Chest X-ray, PA view. Patient: 54 years old, sex F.
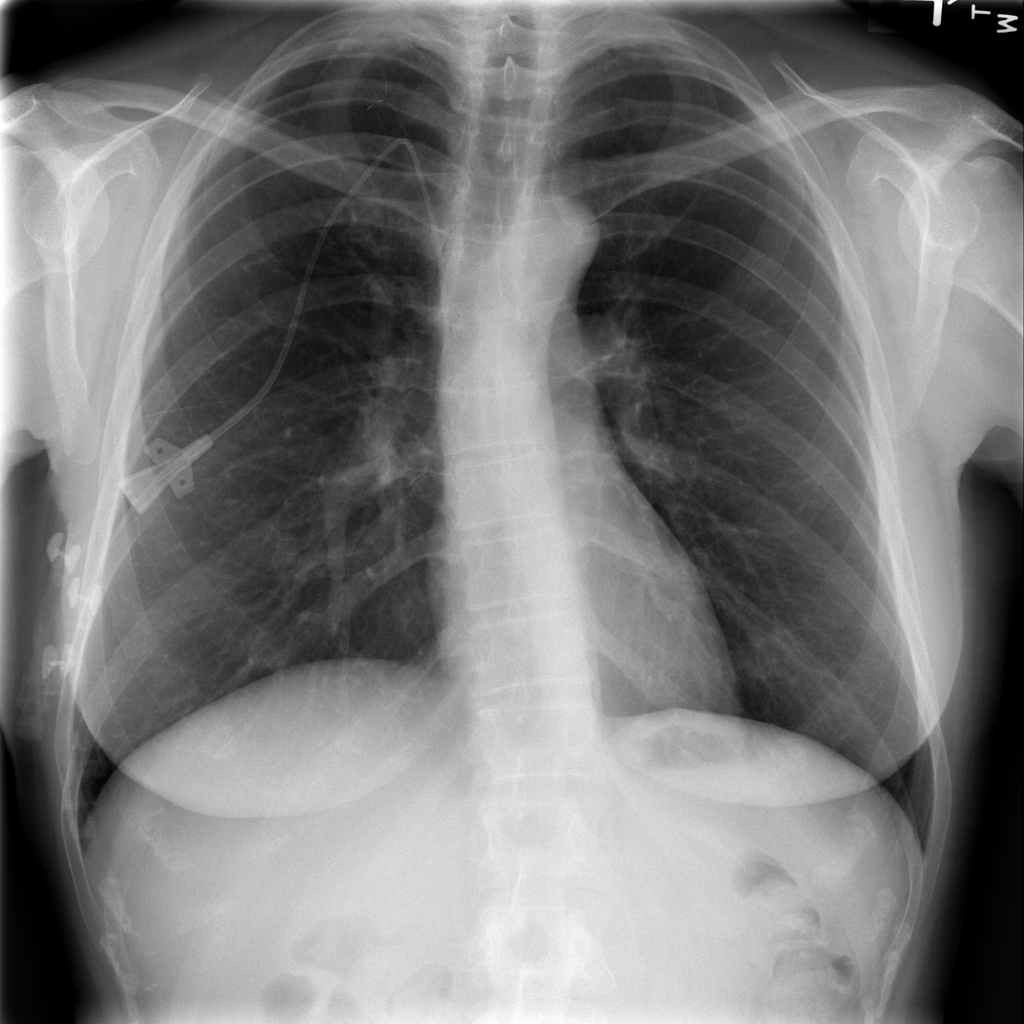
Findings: No Finding